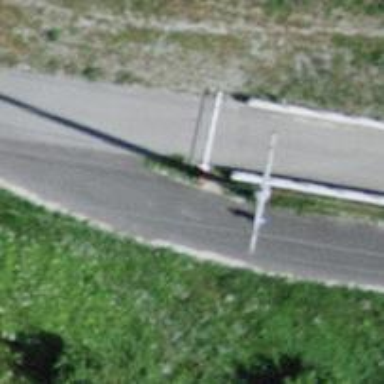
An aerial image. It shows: Lift gate barrier.